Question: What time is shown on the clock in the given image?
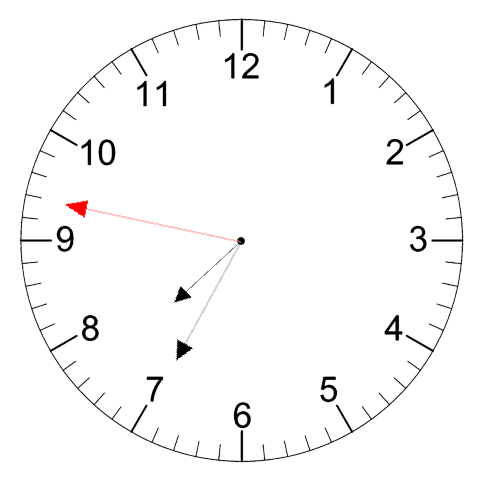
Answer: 07:34:47